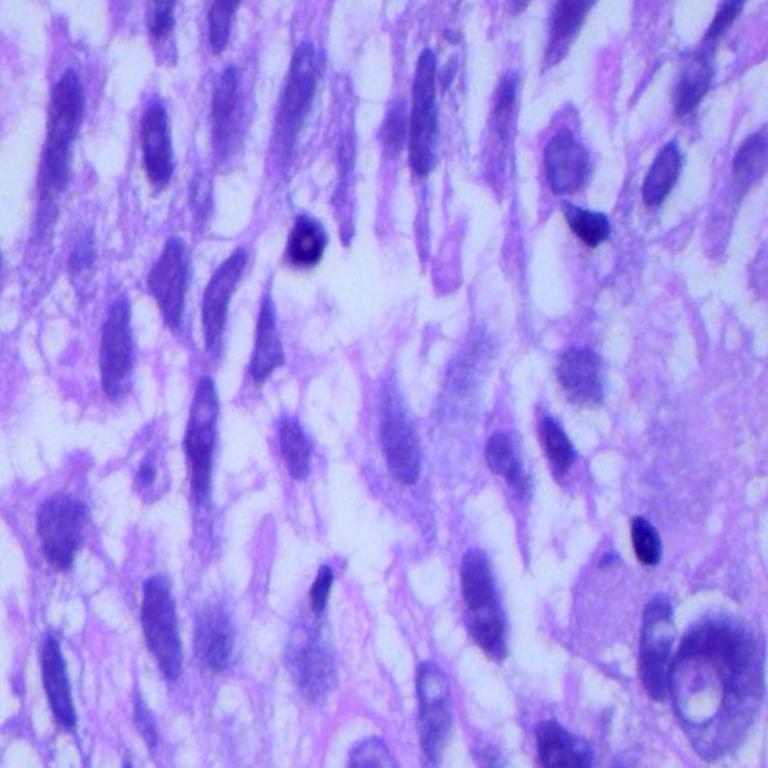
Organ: lung
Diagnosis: squamous carcinomas